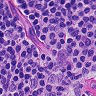
Metastatic tissue present: no